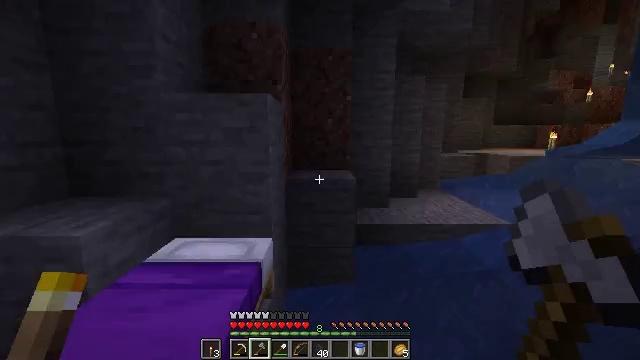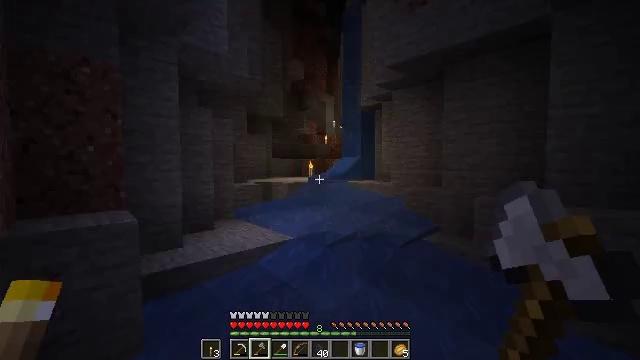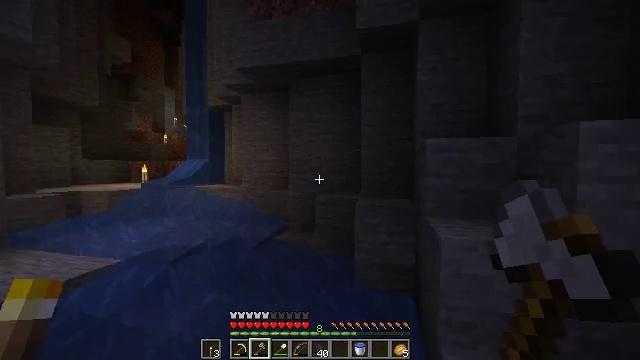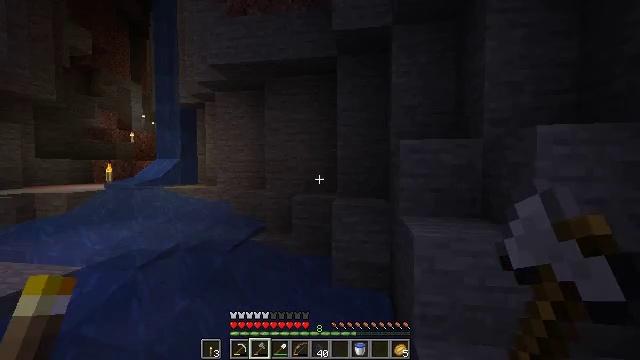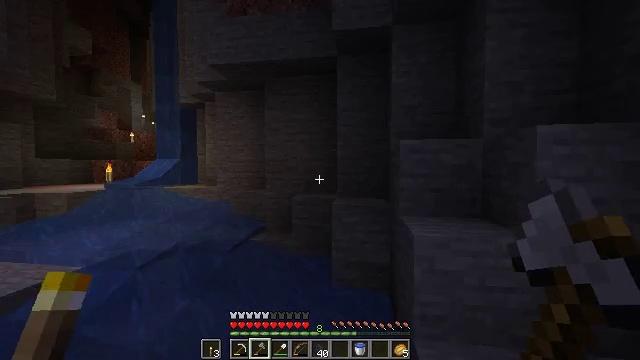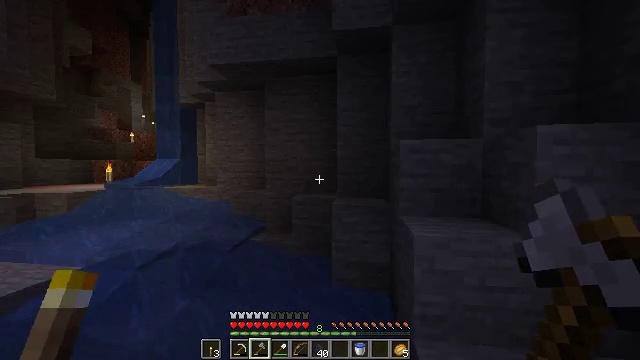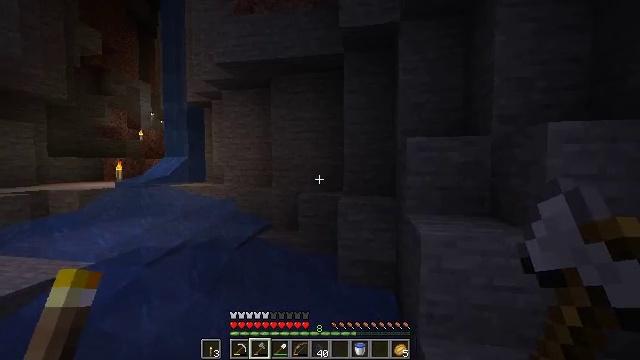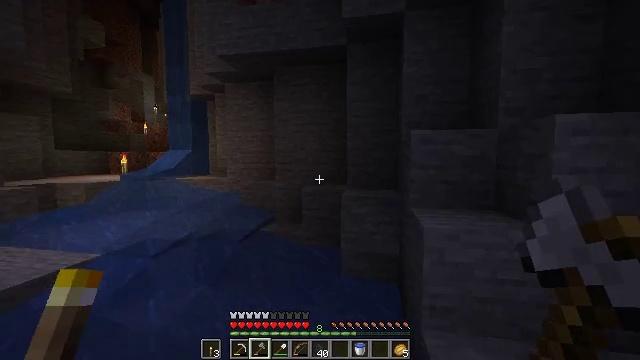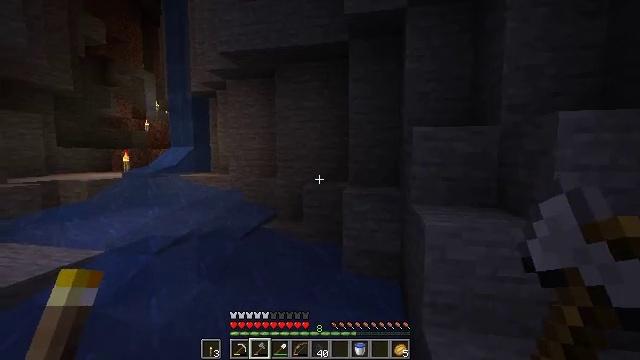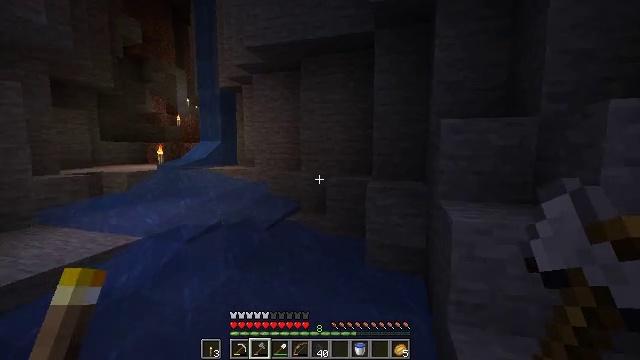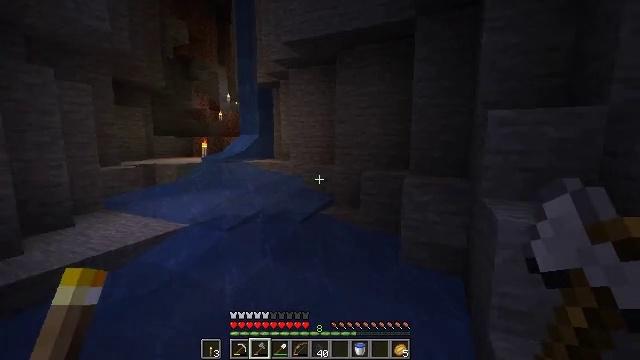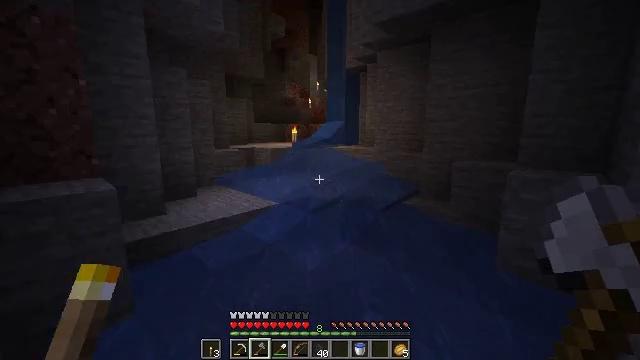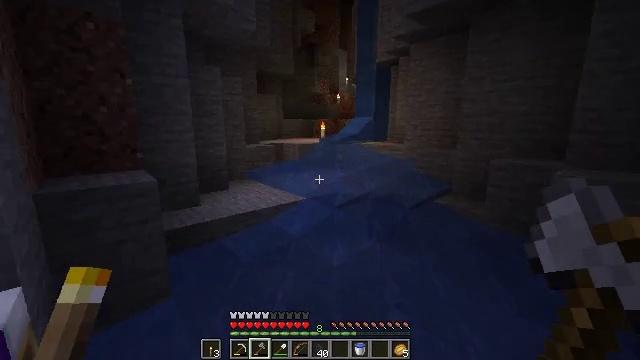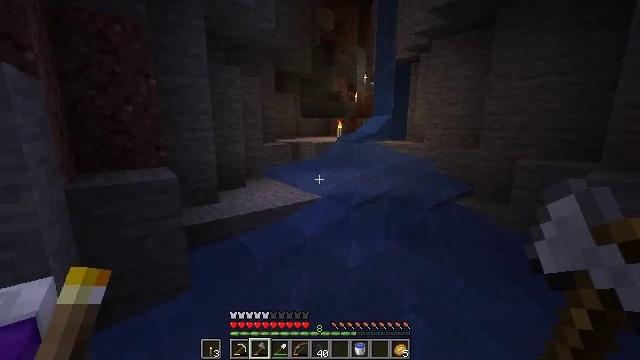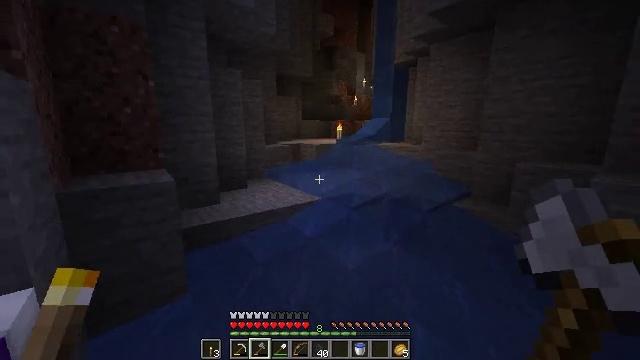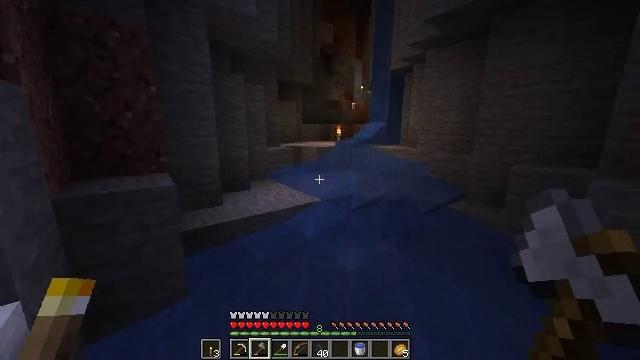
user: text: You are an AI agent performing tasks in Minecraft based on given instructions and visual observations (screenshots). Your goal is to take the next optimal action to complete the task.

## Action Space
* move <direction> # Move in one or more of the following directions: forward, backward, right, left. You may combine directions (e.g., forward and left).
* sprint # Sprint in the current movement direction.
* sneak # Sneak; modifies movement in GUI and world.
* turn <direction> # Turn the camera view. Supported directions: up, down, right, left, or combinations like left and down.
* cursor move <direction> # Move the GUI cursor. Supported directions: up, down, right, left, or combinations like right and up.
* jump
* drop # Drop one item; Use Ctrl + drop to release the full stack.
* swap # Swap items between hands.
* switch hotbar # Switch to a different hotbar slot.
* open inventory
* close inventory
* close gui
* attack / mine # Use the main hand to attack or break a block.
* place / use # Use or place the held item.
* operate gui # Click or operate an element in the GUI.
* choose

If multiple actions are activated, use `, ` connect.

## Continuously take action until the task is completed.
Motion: motion action
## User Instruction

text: Mine oak leaves.
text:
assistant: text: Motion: turn right and up
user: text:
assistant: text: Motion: turn right
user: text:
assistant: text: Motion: turn right
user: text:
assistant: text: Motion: no_op
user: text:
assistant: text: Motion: no_op
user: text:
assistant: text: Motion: turn left
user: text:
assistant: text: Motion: turn down
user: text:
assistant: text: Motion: no_op
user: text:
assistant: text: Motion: turn left and down
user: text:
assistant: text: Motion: turn left and down
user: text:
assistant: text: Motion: turn left and down
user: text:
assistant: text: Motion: turn left
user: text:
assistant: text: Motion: move forward, sprint, turn left
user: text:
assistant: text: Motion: move forward, sprint
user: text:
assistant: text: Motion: move forward, sprint
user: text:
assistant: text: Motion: move forward, sprint
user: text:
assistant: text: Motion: move forward, sprint, turn left, jump
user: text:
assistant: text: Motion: move forward, sprint, turn left, jump
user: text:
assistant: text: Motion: move forward, sprint, jump
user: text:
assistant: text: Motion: move forward, sprint, turn left, jump
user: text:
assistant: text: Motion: move forward, sprint, turn left, jump
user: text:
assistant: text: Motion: move forward, sprint, turn left, jump
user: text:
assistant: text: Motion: move forward, sprint, turn left, jump
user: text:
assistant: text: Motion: move forward, sprint, jump
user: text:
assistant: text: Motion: move forward, sprint, turn left and up, jump
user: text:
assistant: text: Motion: move forward, sprint, turn left and up, jump
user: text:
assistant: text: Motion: move forward, sprint, turn left and up, jump
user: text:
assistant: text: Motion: move forward, sprint, turn up, jump
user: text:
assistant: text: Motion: move forward, sprint, turn right and up, jump
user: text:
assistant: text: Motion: move forward, sprint, turn up, jump